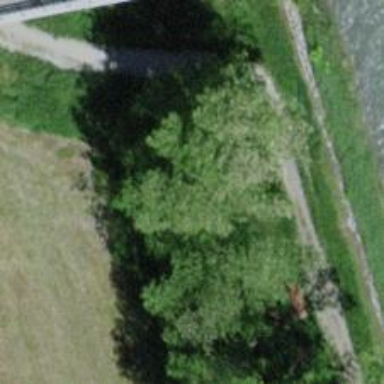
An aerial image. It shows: Brown bench in the vicinity.